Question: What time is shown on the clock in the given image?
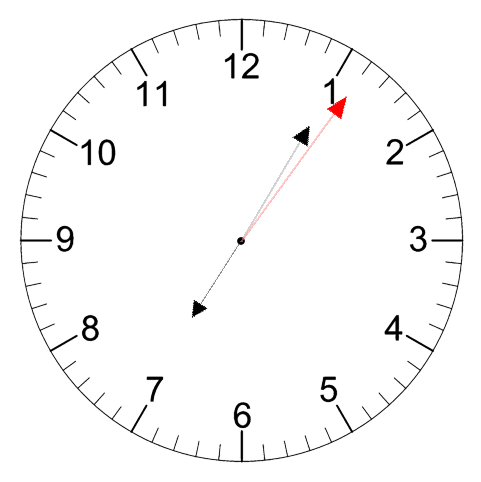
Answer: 07:05:06